Question: Is there a way to align grid lines if they are chosen custom?
By default, panel.grid(h=-1,v=-1) does the job, but I'd like to refine the grid according to the axis ticks. Setting h and v to negative lengths of axis ticks doesn't always work.
Update: Below is an example. I would like to achieve that horizontal grid lines match the y-axis ticks. Currently half of horizontal grid lines are missing.
'''
library(lattice)
G <- cut(trees$Girth, seq(8, 22, by = 3))
p <- xyplot(Height ~ Volume | G, data = trees,
scales = list(x = list(alternating = 3, at = seq(10, 60, by = 5)),
y = list(alternating = 3, at = seq(65, 85, by = 2.5))),
panel = function(x, y, ...){
panel.grid(v = -11, h = -9)
panel.xyplot(x, y, ...)})
print(p)
'''
What I currently get is this:

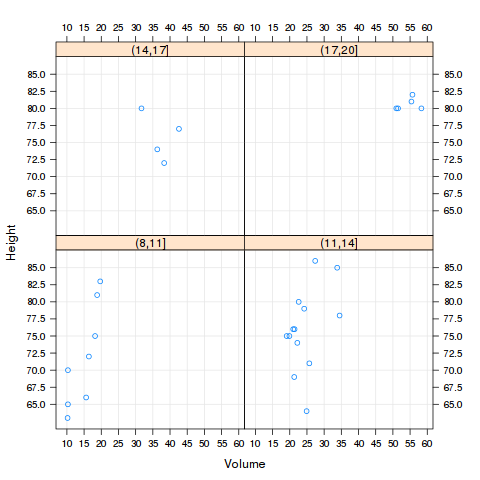
Answer: If you want ticks and grid lines at places other than those returned by 'pretty', then don't use 'panel.grid'; instead use 'panel.abline', with your custom 'at' sequences.
'''
library(lattice)
G <- cut(trees$Girth, seq(8, 22, by = 3))
x.at = 5*(2:12)
y.at = 2.5*(26:34)
p <- xyplot(Height ~ Volume | G, data = trees,
scales = list(x = list(alternating = 3, at = x.at),
y = list(alternating = 3, at = y.at)),
panel = function(x, y, ...){
panel.abline(v = x.at, h = y.at, col="lightgrey")
panel.xyplot(x, y, ...)})
print(p)
'''
And don't forget to set the colour to something suitably light.

The limitation with 'panel.grid' is mentioned deep down in 'help(panel.grid)':
>
For panel.abline, these are numeric vectors giving locations respectively of horizontal and vertical
lines to be added to the plot, in native coordinates.For panel.grid, these usually specify the number of horizontal and
vertical reference lines to be added to the plot. Alternatively, they
can be negative numbers. h=-1 and v=-1 are intended to make the grids
aligned with the axis labels. ; all that
actually happens is that the locations are chosen using pretty, which
is also how the label positions are chosen in the most common cases
(but not for factor variables, for instance). h and v can be negative
numbers other than -1, in which case -h and -v (as appropriate) is
supplied as the n argument to pretty.
(My italics for emphasis).
If you have applied a transformation to an axis with a 'scale' list, you have to apply the same transformation to the 'at' vector that you supply to 'panel.abline' - I don't know how to get this to happen automatically.